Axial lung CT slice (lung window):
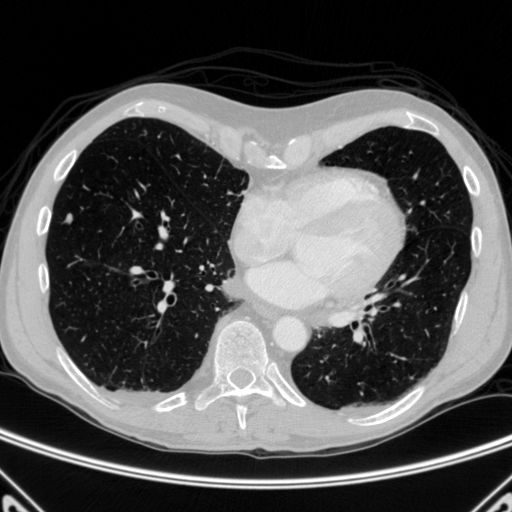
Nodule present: yes
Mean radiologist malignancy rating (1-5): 3.25